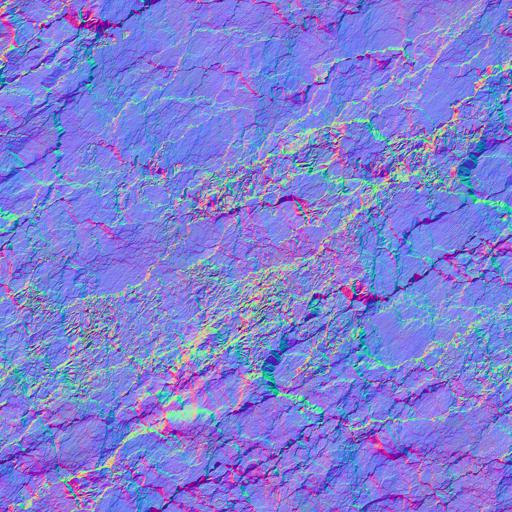
cliff gray light rock stone